Field crop: maize
Growth stage: 2
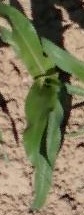
Species: maize